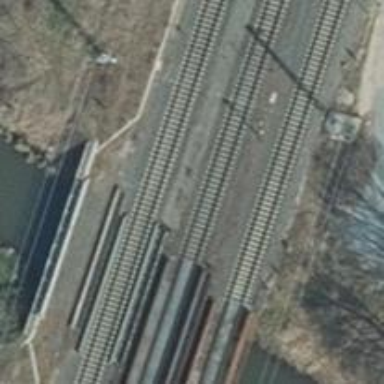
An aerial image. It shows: Railway track with contact line for electrification.